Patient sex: M
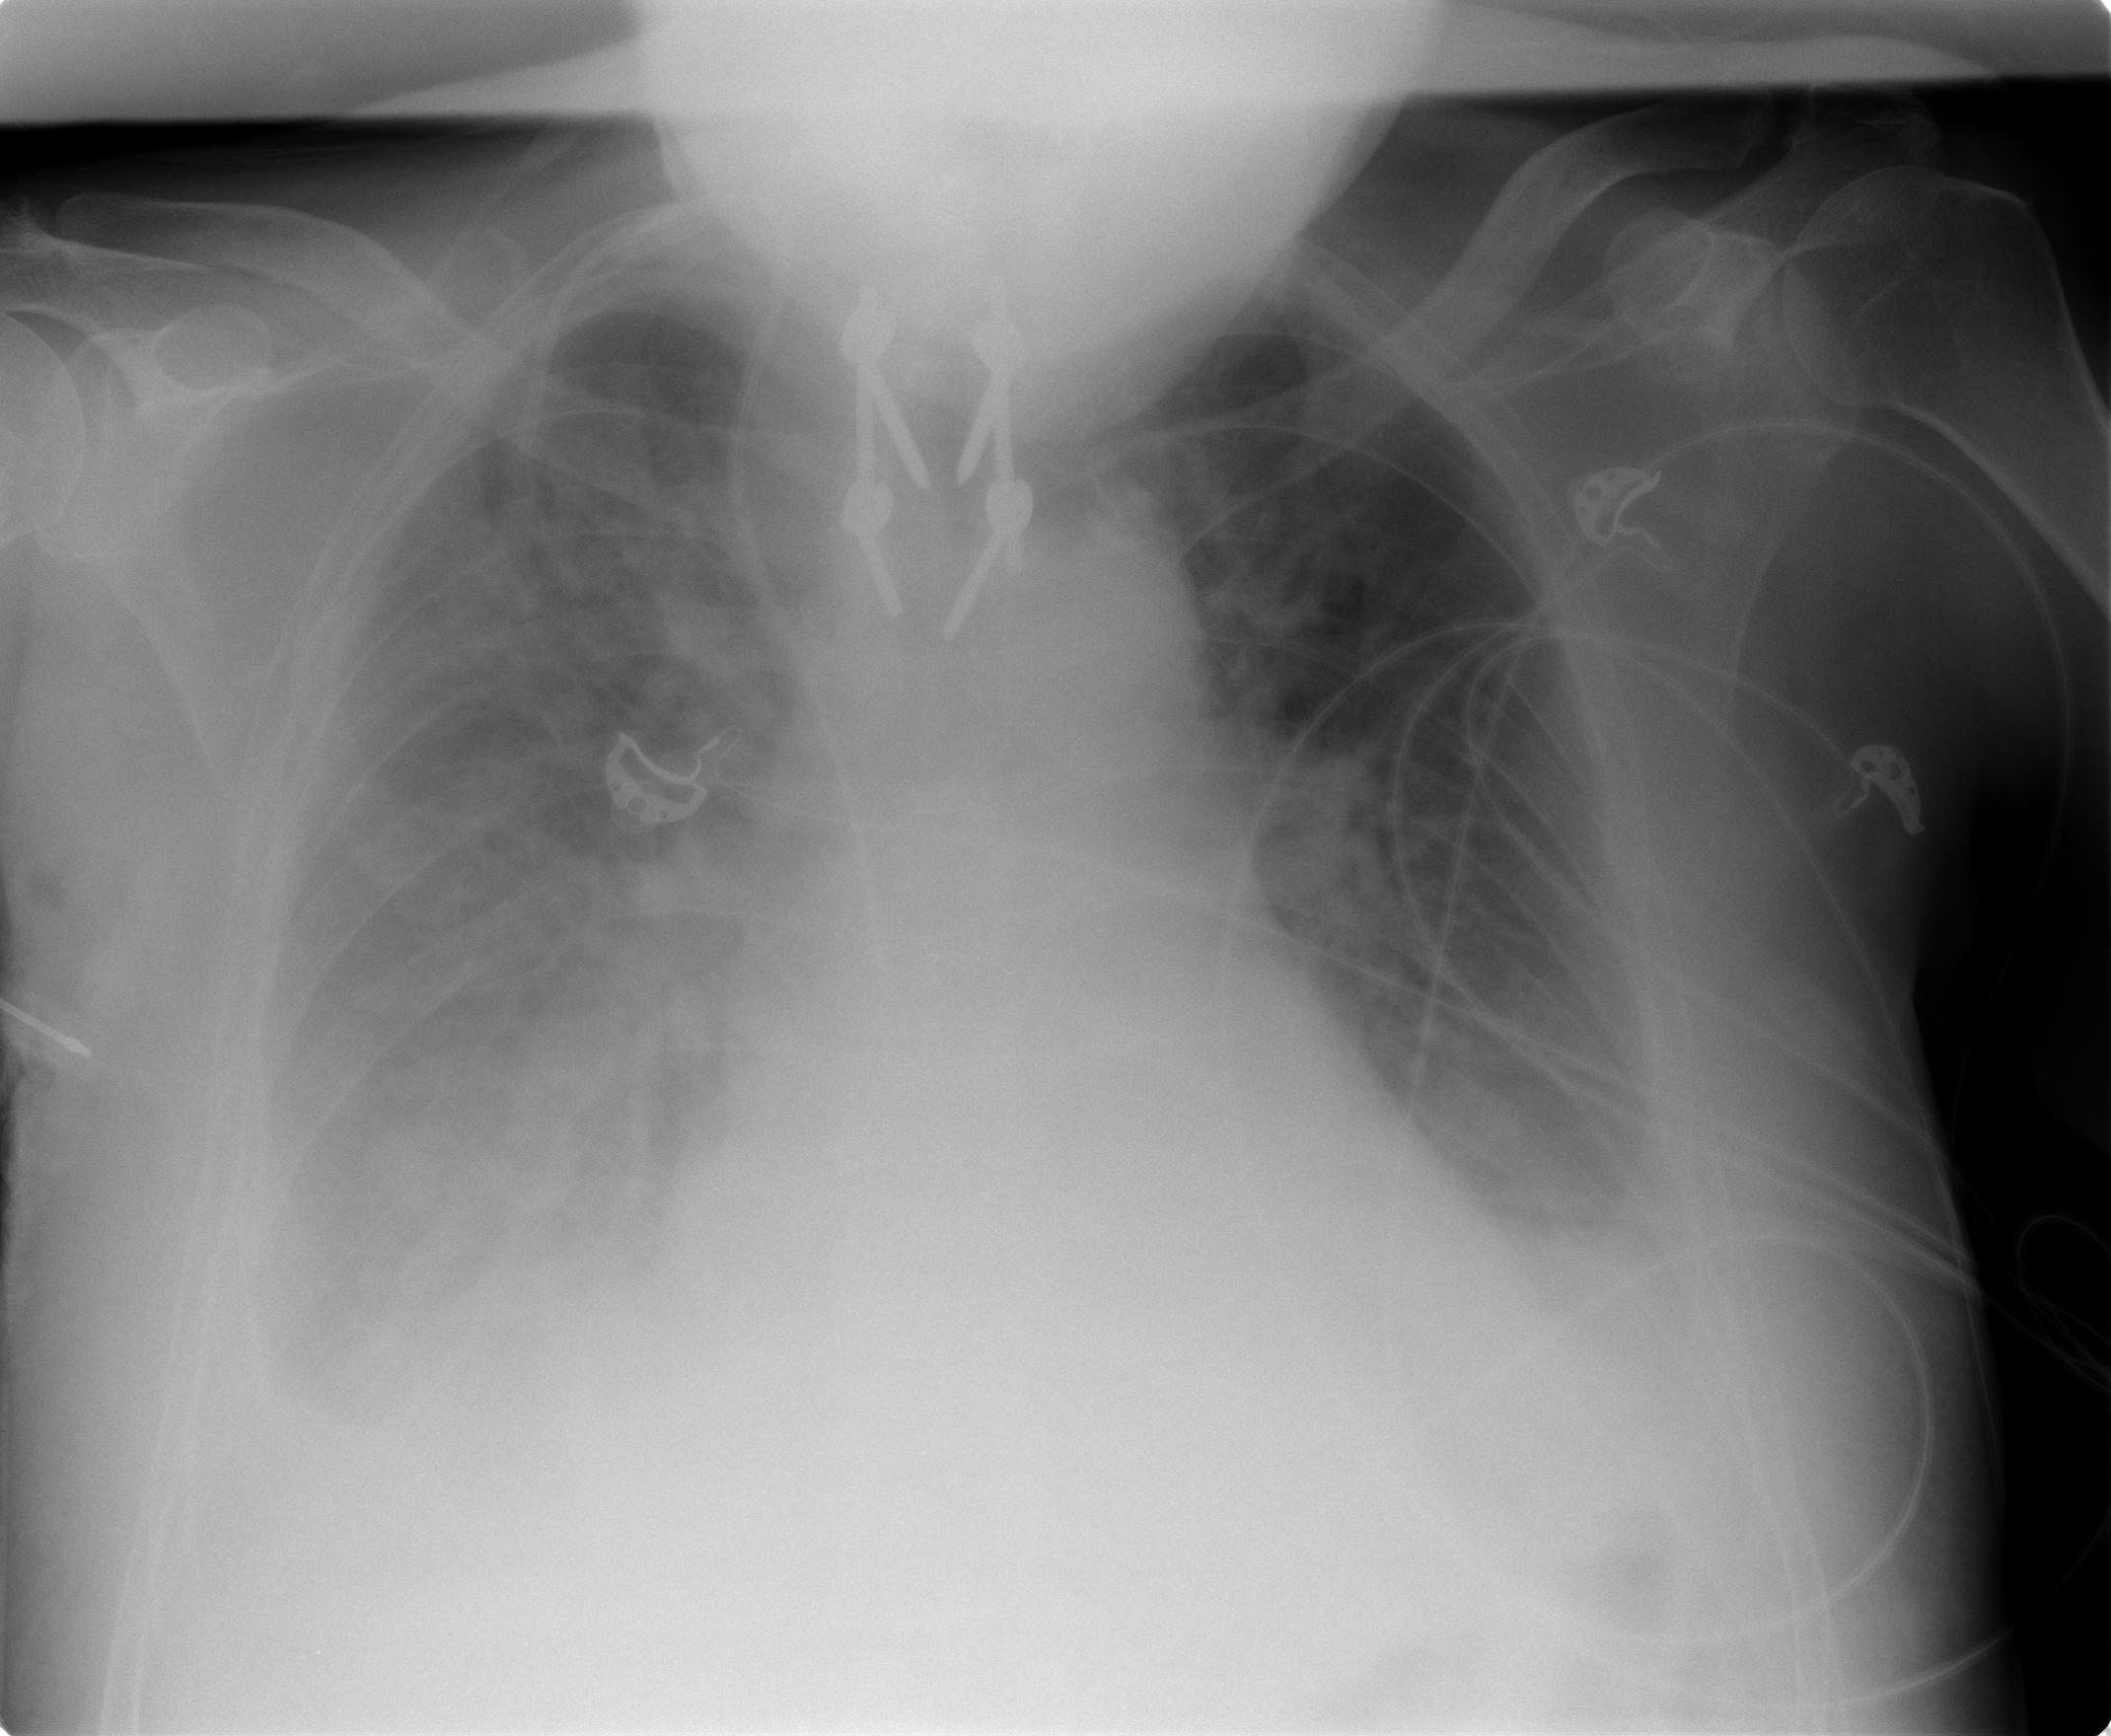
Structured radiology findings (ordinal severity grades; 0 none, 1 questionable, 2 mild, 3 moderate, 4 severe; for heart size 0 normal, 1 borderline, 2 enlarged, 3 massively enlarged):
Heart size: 2
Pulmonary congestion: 3
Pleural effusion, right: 3
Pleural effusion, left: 2
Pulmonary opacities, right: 2
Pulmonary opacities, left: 1
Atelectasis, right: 3
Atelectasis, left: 2